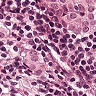
Metastatic tissue present: yes